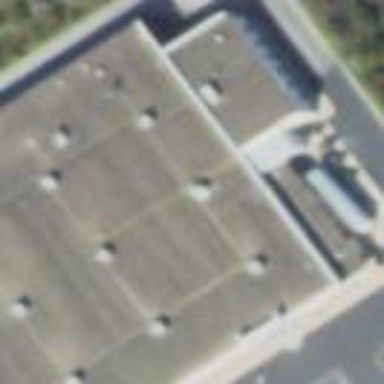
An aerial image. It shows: Hardware shop located within building.